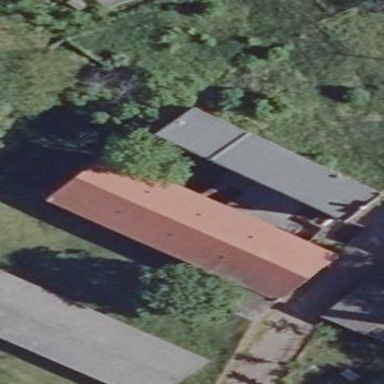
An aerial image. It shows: Industrial watermill building with historic significance.